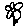
Label: flower